Question: I'm trying to retrieve the child below "ticket" with the key in between but not able to do it. Method getKey() is return "ticket" instead of the key.
'''
private void getSpecificTicketFromFirebase() {
Timber.d("Inside Pull Data %s ",firebaseManager.getFireBaseUser().getUid()) ;
DatabaseReference ref = FirebaseDatabase.getInstance().getReference().child("user").child(firebaseManager.getFireBaseUser().getUid()).child("ticket");
FirebaseDatabase.getInstance().getReference().addValueEventListener(new ValueEventListener() {
int i=0;
@Override public void onDataChange(DataSnapshot dataSnapshot) {
for (DataSnapshot data : dataSnapshot.getChildren()) {
passengerData = data.getValue(PassengerViewModel.class);
passengerViewModel.add(passengerData);
Timber.d("Passenger Name %s index %s key %s",passengerViewModel.get(i).getFromStationName(),i,data.child("passengerName"));
i++;
}
}
@Override public void onCancelled(DatabaseError databaseError) {
Timber.e(databaseError.getDetails());
Timber.e(databaseError.getMessage());
Timber.e(databaseError.toException());
}
});
'''
}

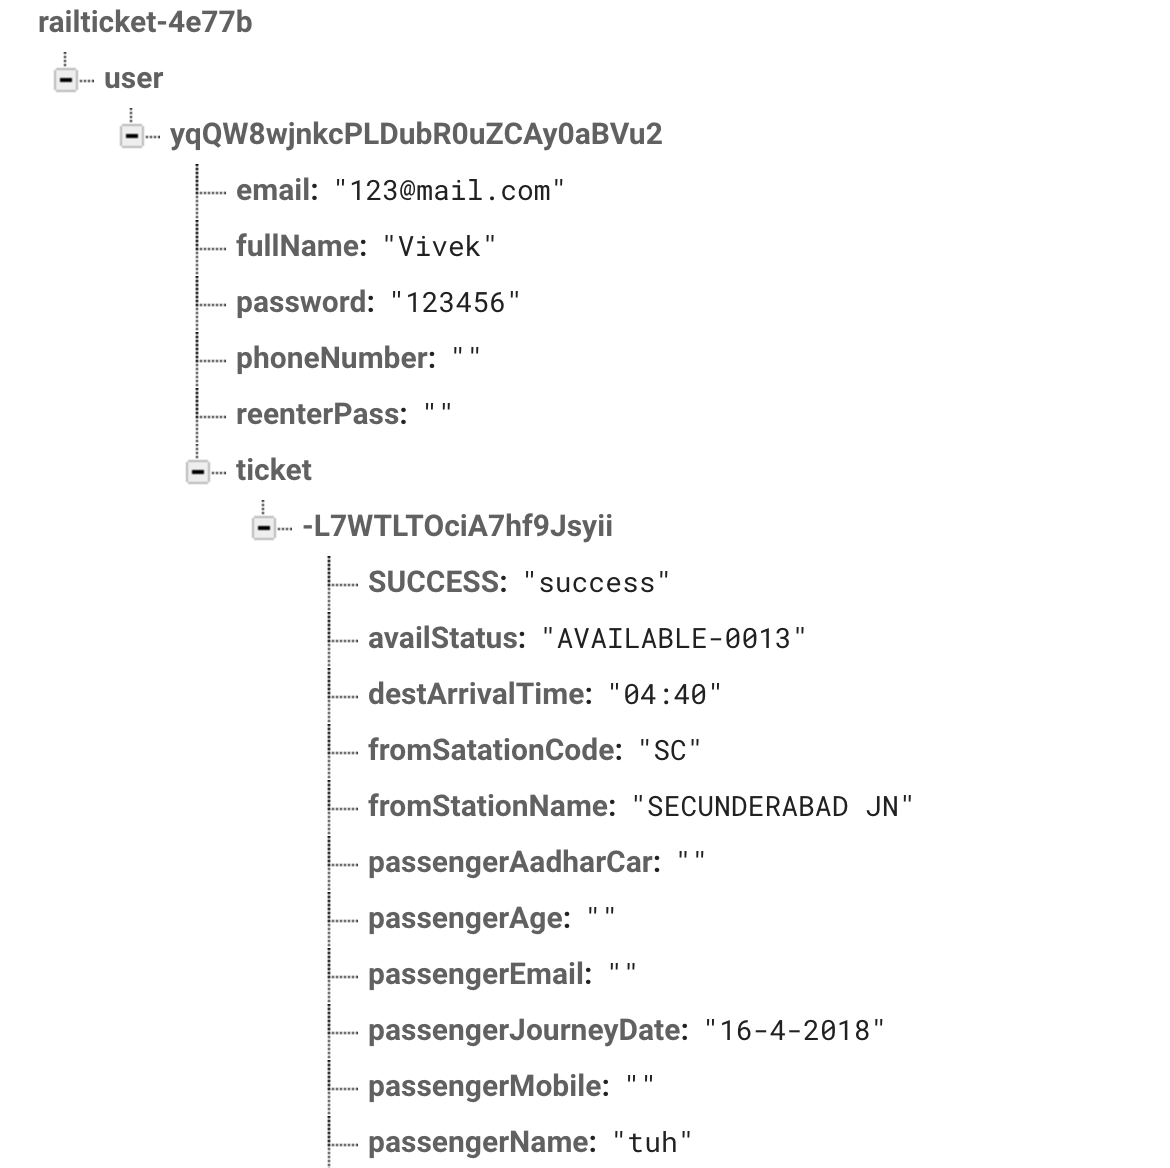
Answer: If you only want to get those objects of 'PassengerViewModel' class, there is no need to use the 'child()' method. Just remove this call: '.child(ref.getKey())' and your code will work perfectly fine.
If you want to pass that pushed key to the 'child()' method, you need to store it first into a variable. To achieve this, please use the following code:
'''
String key = ref.push().getKey();
'''
Once you have this key, you can use it in any reference.